Question: I require below requirements with pure CSS. What I tried unsuccessfully for my aim at <URL>
what I try to achieve with a generic image:

and verbally:
- - - - - - 'font-family''monospace'
the code in jsfiddle link is given below. Can you please help me if this is achievable?
'<p><span class="step"><span class="letter">S</span></span></p>'
'''
html5doctor.com CSS resetting CODE here
.step {
background: #cccccc;
border-radius: 2.5em; /* 40px */
-moz-border-radius: 2.5em; /* 40px */
-webkit-border-radius: 2.5em; /* 40px */
color: #ffffff;
display: inline-block;
font-weight: bold;
line-height: 5em;
text-align: center;
width: 5em;
font-size:1em;}
.letter{font-size:5em;background:orange;position:relative;top:.1em;}
'''
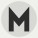
Answer: I changed your CSS a little:
'''
.step {
background: #cccccc;
border-radius: 50%; /* 40px */
-moz-border-radius: 2.5em; /* 40px */
-webkit-border-radius: 2.5em; /* 40px */
color: #ffffff;
display: inline-block;
font-weight: bold;
line-height: 5em;
text-align: center;
width: 5em;
height: 5em;
font-size:1em;
}
.letter{
font-size:4em;
}
'''
Basically I set width and height of 'step' to be the same. I set 'border-radius' to 50%, which will always create a circle if the width and height are the same, even if the dimensions change in the future.
You can play with the 'font-size' of the '.letter' a bit to make the letter as big as possible.